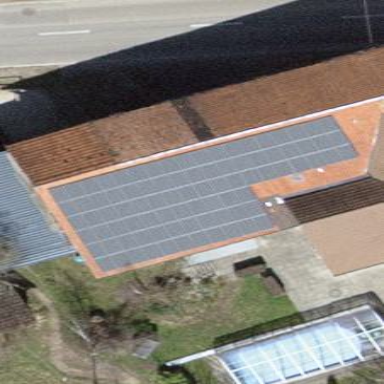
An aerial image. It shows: Solar photovoltaic panel generator.